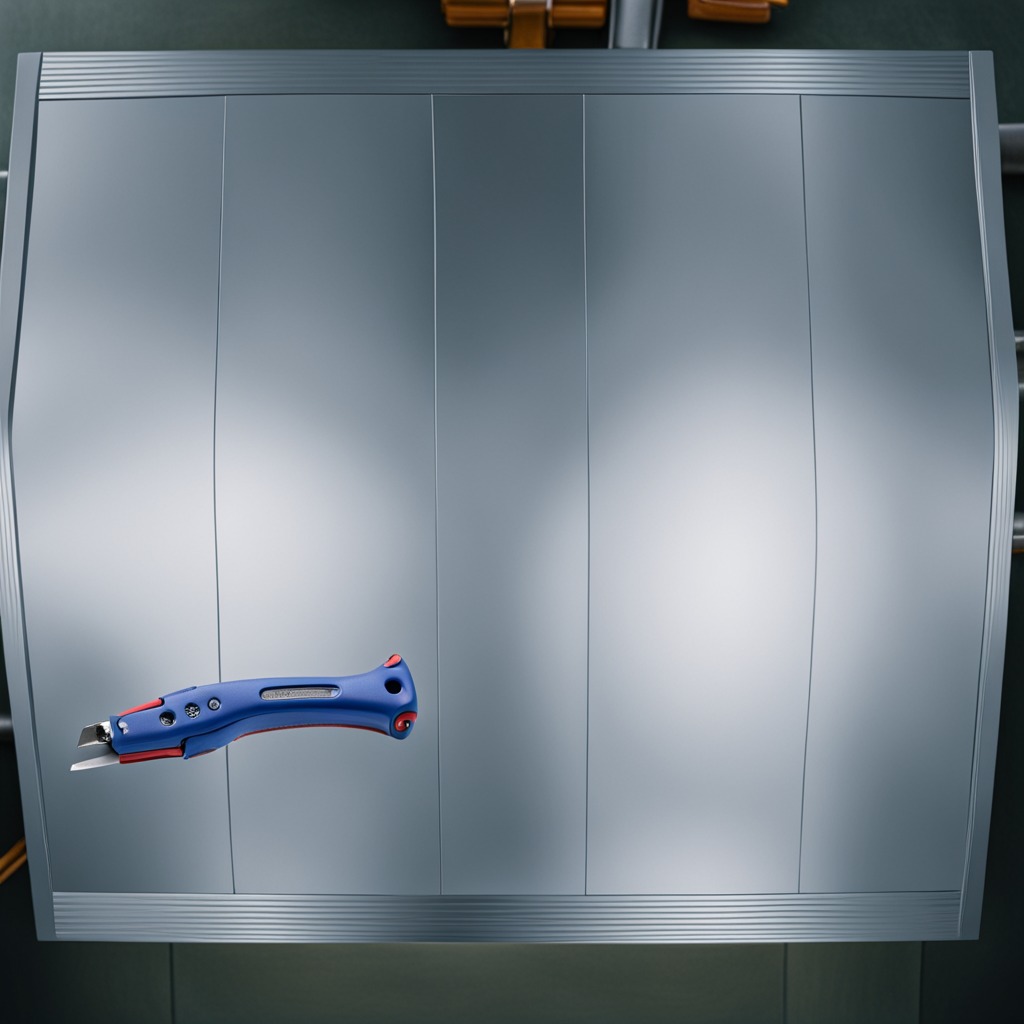
A utility knife is lying on a toolbox surface in an airplane hangar workshop 8K.